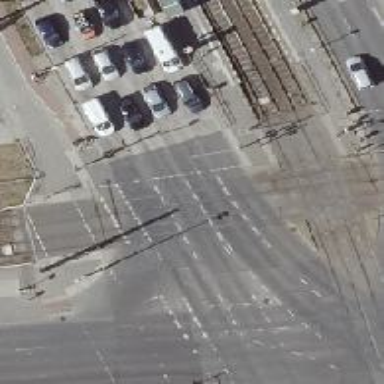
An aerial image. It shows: Tram level crossing on the railway.